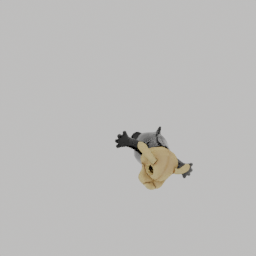
Label: animals